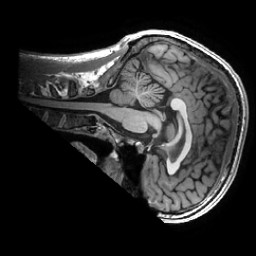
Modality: T1w
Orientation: sagittal
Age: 31
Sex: male
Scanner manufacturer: ge
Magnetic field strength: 3 T
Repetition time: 0.0073 s
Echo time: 0.003 s